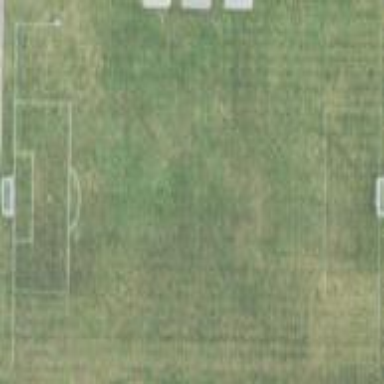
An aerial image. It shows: Soccer pitch for leisure land activities.